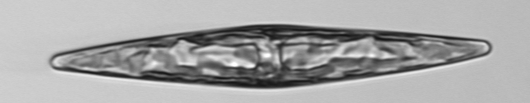
Label: Pleurosigma